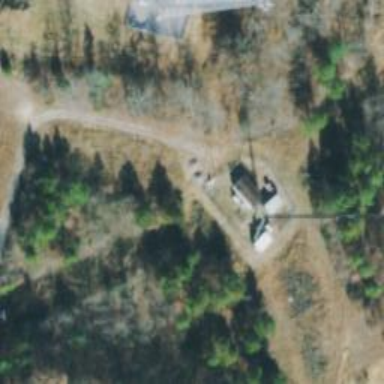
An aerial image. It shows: Mast tower used for communication.